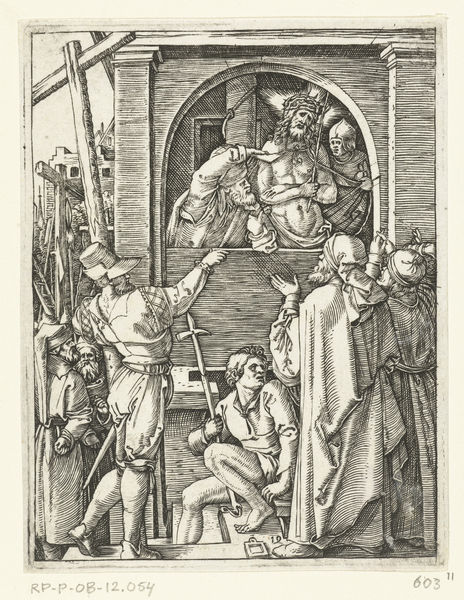
Titel: Christus wordt getoond aan het volk
Künstler: Marcantonio Raimondi
Standort: Amsterdam
Institution: Rijksmuseum
Schlagwörter: menschen, fenster, männer, säule, haus, rundbogen, lanze, soldaten, kreuz, stich, kreuzigung, dornenkrone, christi, geißelung